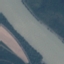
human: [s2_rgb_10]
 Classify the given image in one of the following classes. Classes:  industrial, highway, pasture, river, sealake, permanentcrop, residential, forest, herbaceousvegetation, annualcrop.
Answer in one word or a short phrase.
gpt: River